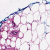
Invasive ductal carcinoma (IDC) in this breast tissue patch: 0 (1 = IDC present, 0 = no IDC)